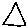
Label: triangle